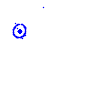
Particle: electron